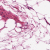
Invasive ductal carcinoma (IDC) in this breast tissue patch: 0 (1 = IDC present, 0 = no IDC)